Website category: game
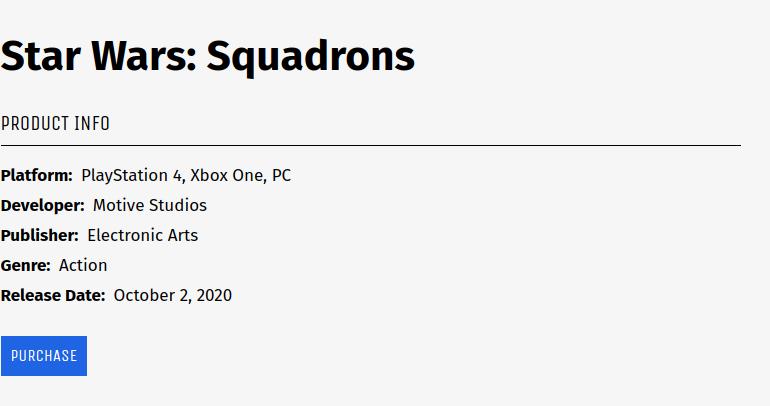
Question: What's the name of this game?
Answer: Star Wars: Squadrons

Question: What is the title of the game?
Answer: Star Wars: Squadrons

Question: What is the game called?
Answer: Star Wars: Squadrons

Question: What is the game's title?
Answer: Star Wars: Squadrons

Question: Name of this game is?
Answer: Star Wars: Squadrons

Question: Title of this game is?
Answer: Star Wars: Squadrons

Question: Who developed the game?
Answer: Motive Studios

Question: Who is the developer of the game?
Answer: Motive Studios

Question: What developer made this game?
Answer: Motive Studios

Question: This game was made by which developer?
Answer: Motive Studios

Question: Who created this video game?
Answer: Motive Studios

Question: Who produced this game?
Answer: Motive Studios

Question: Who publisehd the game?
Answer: Electronic Arts

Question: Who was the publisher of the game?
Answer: Electronic Arts

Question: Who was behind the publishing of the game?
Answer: Electronic Arts

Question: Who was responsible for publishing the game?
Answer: Electronic Arts

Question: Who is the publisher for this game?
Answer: Electronic Arts

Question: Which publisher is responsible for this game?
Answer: Electronic Arts

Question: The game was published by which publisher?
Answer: Electronic Arts

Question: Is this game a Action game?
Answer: yes

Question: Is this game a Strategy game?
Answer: no

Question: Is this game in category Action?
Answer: yes

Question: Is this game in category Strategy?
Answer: no

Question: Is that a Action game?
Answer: yes

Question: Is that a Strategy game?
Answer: no

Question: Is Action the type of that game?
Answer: yes

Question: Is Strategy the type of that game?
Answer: no

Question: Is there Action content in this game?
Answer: yes

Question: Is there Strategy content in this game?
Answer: no

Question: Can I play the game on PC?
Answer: yes

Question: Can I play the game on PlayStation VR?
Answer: no

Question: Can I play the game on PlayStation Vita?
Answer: no

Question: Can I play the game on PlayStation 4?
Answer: yes

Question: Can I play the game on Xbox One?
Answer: yes

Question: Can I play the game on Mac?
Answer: no

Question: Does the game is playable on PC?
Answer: yes

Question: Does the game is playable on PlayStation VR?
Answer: no

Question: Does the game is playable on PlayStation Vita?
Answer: no

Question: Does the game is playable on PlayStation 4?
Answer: yes

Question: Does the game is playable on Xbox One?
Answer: yes

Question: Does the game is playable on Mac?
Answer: no

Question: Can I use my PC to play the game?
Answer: yes

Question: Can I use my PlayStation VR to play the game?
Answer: no

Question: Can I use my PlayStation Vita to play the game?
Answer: no

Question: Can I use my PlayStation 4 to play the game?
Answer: yes

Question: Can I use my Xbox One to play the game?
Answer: yes

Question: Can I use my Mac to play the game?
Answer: no

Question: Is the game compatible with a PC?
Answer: yes

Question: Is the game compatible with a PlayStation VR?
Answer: no

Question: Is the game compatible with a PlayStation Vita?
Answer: no

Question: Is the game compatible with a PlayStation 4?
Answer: yes

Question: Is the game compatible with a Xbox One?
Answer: yes

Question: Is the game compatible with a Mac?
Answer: no